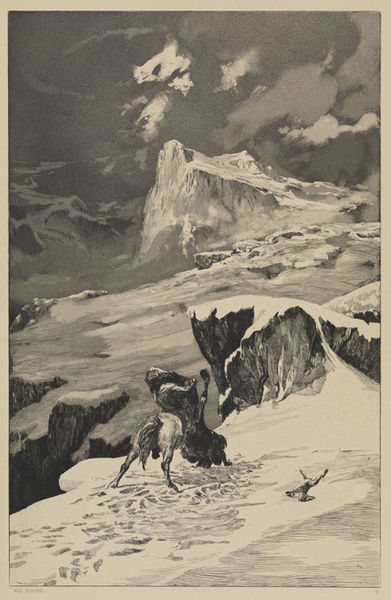
Titel: Kämpfende Centauren (Intermezzi, Opus IV, Blatt 5)
Künstler: Max Klinger
Standort: Karlsruhe
Institution: Staatliche Kunsthalle Karlsruhe
Schlagwörter: angriff, baum, berg, dunkel, felsen, gemälde, gewitter, himmel, kampf, mann, vogel, wasser, weiß, wolken, aquarell, landschaft, äste, grau, hintergrund, licht, schwarz, zeichnung, eis, hund, schnee, tier, tiere, weg, wolke, hochformat, symbolismus, arm, mensch, rahmen, spitze, stein, steine, öl, ast, horizont, hügel, kalt, natur, wind, einsam, figur, mantel, anhöhe, pferd, reiter, stock, hase, hufe, schwanz, schweif, düster, abhang, spuren, anstieg, berge, fels, gebirge, gipfel, gletscher, hang, grafik, graphik, nebel, monochrom, berglandschaft, geröll, hochgebirge, schlucht, steil, rauh, winter, spur, sturm, stürmisch, unwetter, wetter, wild, fallen, klippe, foto, knochen, höhe, alpen, kälte, bergspitze, schneelandschaft, druck, druckgraphik, felsig, schwarzweiss, kuppe, radierung, stich, mythologie, jagd, kämpfen, hilfe, karg, kentauren, reise, centauer, sage, zentaur, zentaurus, unfall, steigung, drohend, winterlandschaft, löwe, schneespuren, zwerg, hinterhalt, bär, centaur, gestürzt, wess, unheimlich, ungeheuer, baumstumpf, pass, aufstieg, schroff, steigen, untier, fußspuren, flesen, verhangen, schritte, riese, flehend, sankt martin, steilwand, zentaure, erdrückend, abdrücke, rier, wolkenverhangen, eiswüste, oferd, alpne, berge pferd reiter natur, sturm#, fährten, cantaur, schnee gebirge pferd, schnee berg kälte, grau angst unwetter, einam